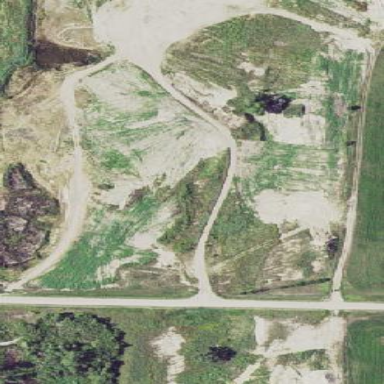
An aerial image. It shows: Quarry area.